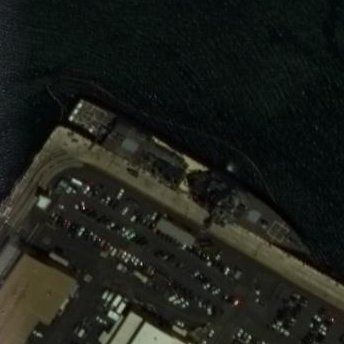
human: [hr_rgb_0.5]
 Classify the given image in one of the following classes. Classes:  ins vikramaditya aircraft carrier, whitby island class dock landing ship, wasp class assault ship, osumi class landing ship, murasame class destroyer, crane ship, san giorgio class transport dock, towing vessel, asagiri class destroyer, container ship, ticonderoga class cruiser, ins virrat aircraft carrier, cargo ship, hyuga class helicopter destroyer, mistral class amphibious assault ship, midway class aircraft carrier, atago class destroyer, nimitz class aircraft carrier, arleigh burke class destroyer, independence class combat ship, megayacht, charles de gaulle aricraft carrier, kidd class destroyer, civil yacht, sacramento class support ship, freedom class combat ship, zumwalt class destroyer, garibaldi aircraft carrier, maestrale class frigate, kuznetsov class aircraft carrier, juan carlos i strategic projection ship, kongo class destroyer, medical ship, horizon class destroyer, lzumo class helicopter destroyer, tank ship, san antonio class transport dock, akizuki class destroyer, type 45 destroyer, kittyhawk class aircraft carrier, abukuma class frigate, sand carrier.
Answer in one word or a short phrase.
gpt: Arleigh Burke class destroyer